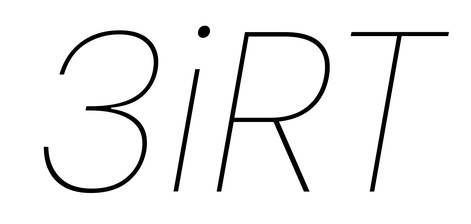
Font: Poppins-ThinItalic